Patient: sex M, age 32
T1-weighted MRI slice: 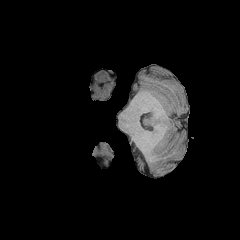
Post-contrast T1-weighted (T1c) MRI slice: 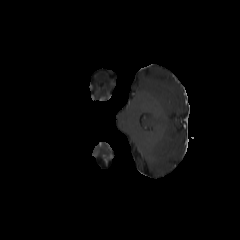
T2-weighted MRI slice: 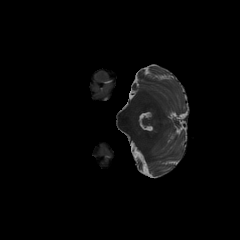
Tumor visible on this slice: no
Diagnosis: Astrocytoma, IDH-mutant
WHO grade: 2